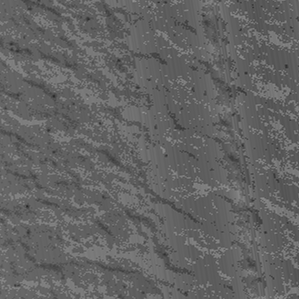
Label: frost